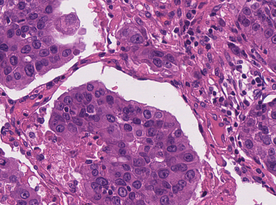
Tumor epithelial tissue: yes
Tumor-associated stroma tissue: yes
Normal tissue: no